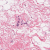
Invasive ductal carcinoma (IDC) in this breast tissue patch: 0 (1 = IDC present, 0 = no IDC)